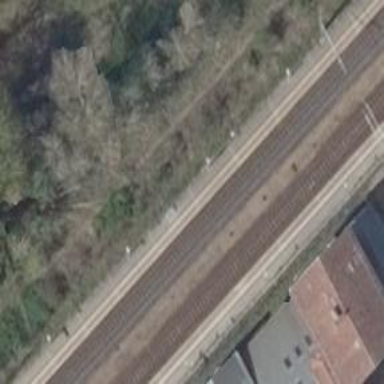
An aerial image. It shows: Platform edge at railway station.